Interaction volume radius: 10 \u00c5
Interaction volume height: 30 \u00c5
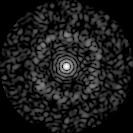
Disorder parameter: 0.8177